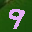
Label: 9